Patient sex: F
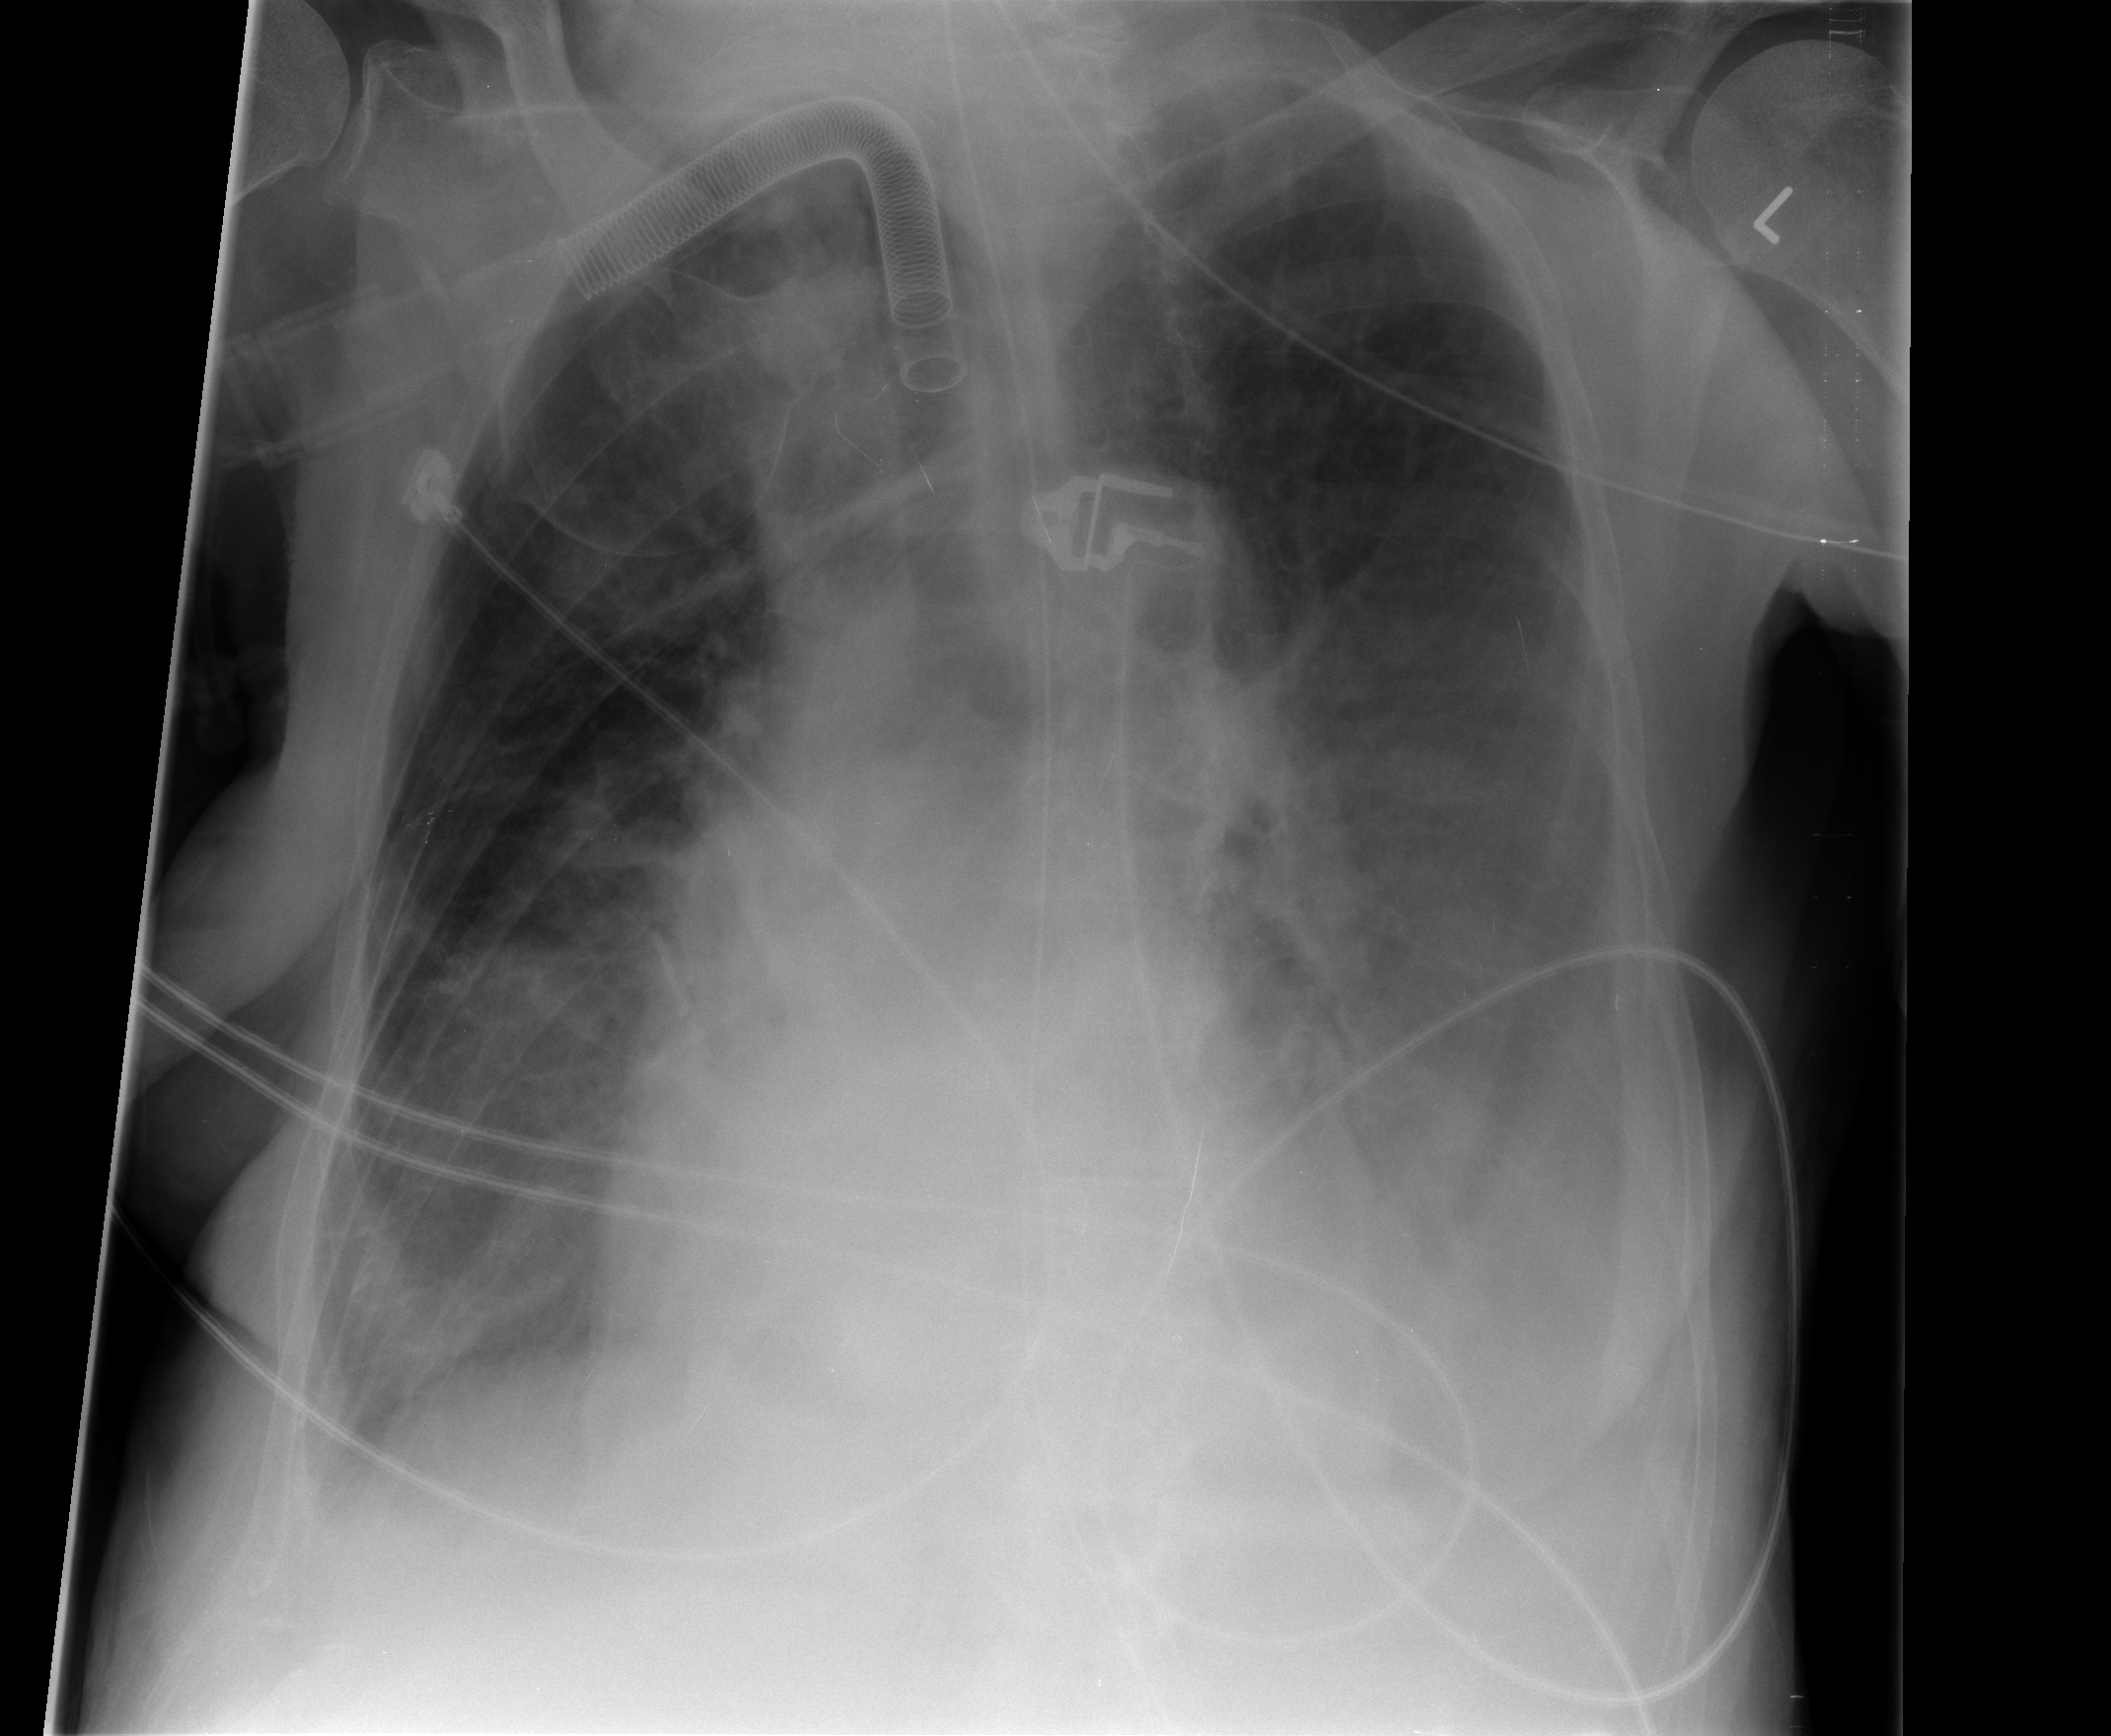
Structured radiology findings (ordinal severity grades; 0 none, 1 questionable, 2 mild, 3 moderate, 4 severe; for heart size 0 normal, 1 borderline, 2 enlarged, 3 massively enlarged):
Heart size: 0
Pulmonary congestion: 2
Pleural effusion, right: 2
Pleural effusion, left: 3
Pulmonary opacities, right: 1
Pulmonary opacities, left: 1
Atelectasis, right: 2
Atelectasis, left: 2